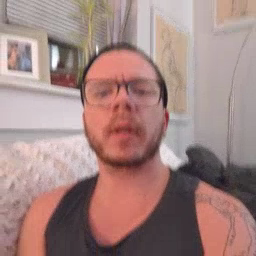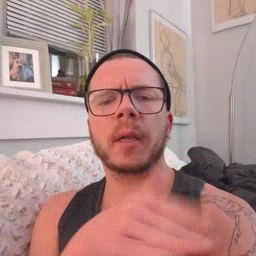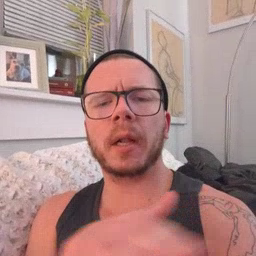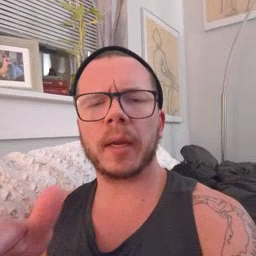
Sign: clean